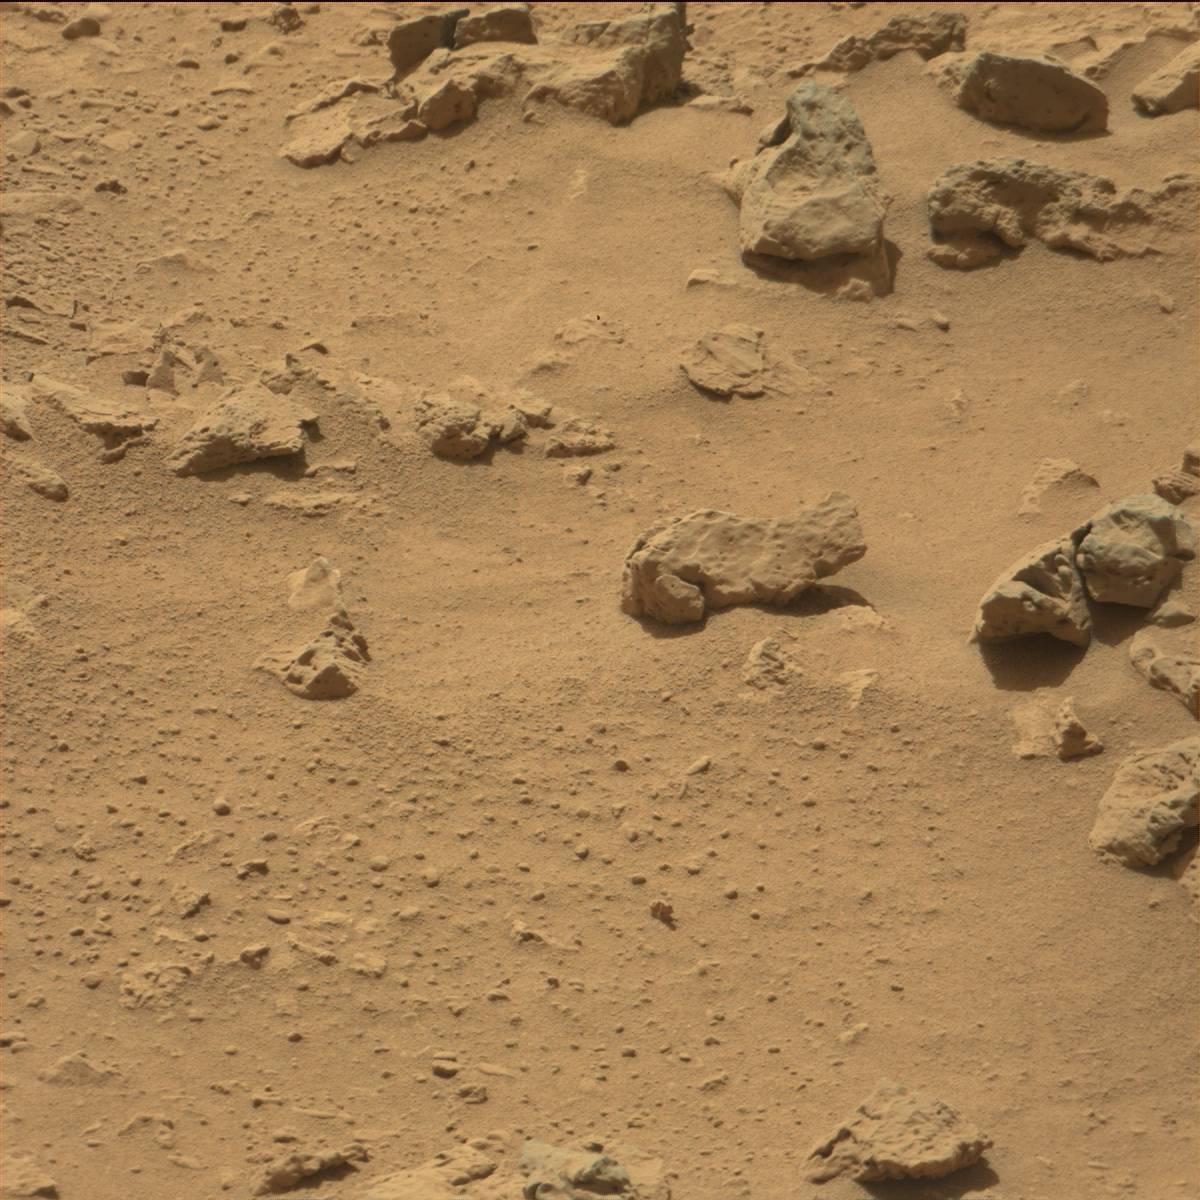
Terrain classes present: Bedrock, Rock, Sand / Soil